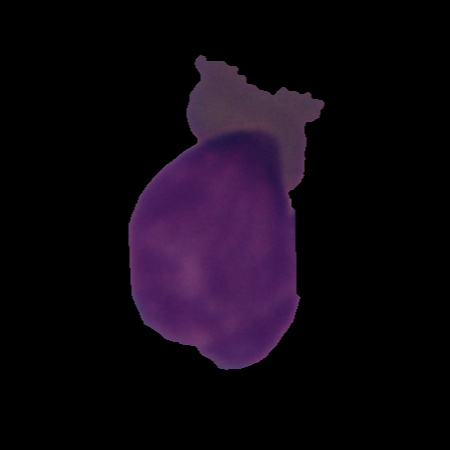
Label: cancer